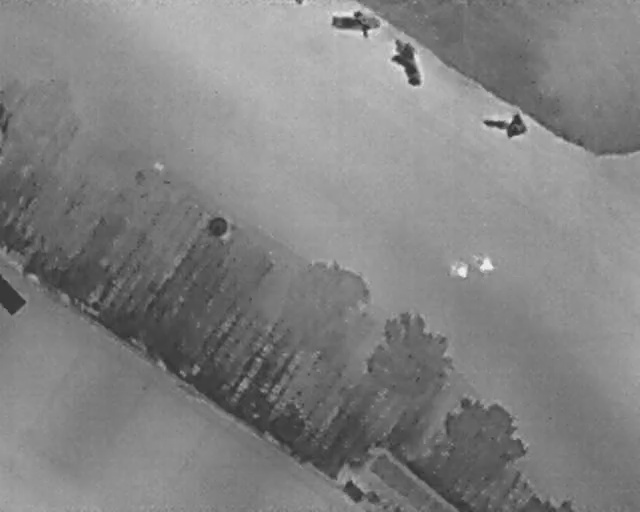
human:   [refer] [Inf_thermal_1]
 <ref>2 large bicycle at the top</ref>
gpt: <box>[[53, 0, 57, 9, 2], [60, 7, 65, 17, 70]]</box>

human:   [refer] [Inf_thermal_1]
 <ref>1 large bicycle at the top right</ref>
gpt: <box>[[76, 19, 81, 28, 10]]</box>

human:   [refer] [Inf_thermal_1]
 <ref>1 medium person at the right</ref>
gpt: <box>[[70, 51, 73, 54, 2]]</box>